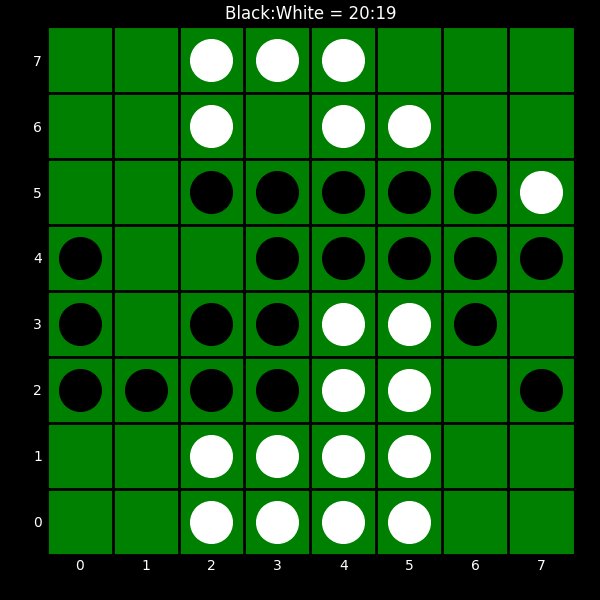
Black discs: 20
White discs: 19